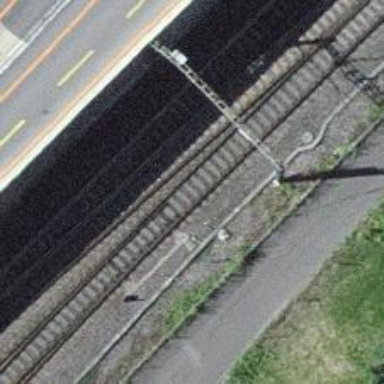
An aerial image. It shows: Railway switch.